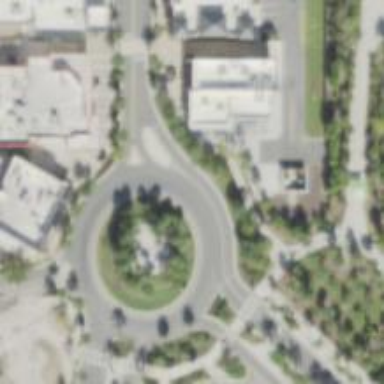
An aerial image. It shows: Unclassified road featuring roundabout.